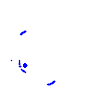
Particle: kaon